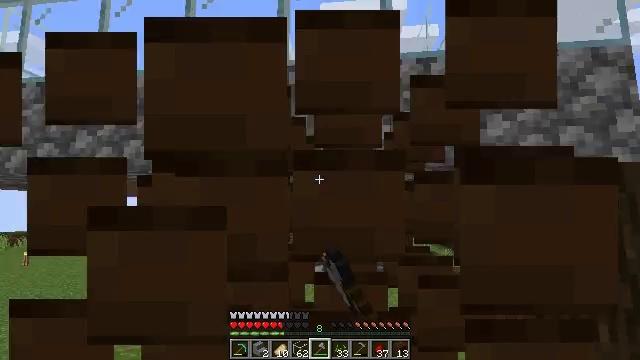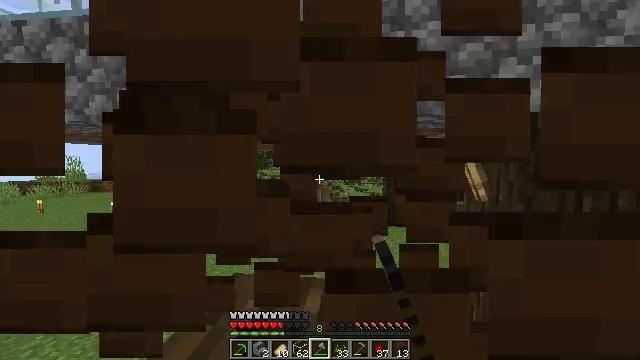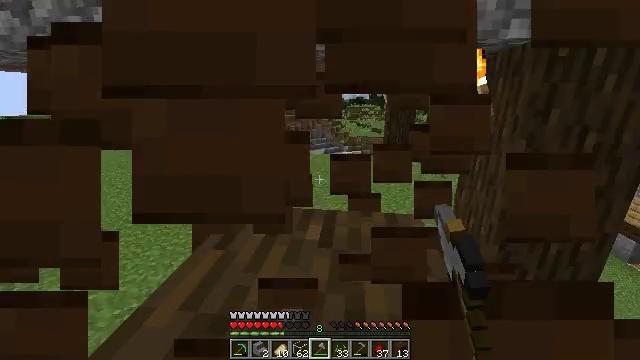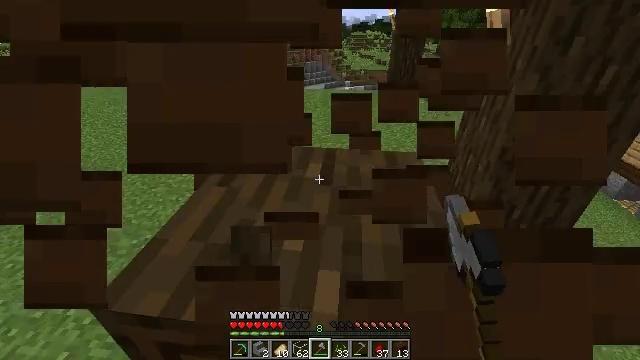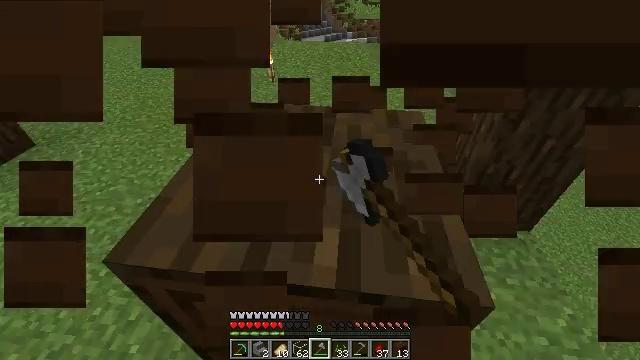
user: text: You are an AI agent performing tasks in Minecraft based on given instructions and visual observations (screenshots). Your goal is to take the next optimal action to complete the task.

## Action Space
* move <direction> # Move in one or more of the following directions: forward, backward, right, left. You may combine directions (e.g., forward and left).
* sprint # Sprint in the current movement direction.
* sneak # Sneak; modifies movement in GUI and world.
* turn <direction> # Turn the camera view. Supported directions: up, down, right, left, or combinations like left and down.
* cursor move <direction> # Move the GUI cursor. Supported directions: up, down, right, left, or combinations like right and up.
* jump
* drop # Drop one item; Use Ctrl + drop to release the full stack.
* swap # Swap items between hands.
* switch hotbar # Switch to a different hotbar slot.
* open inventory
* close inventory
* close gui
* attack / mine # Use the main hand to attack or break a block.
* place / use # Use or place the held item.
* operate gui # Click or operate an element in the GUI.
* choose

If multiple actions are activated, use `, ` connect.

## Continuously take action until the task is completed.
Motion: motion action
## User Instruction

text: Break the existing dark oak planks.
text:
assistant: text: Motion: turn down, attack / mine
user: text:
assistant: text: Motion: turn down, attack / mine
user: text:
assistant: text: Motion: turn down, attack / mine
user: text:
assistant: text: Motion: turn down, attack / mine
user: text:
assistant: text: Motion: attack / mine